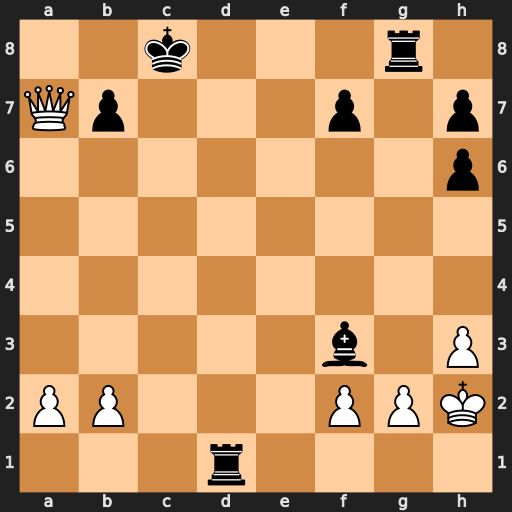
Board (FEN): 2k3r1/Qp3p1p/7p/8/8/5b1P/PP3PPK/3r4
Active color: w
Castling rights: -
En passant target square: -
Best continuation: Qa8+ Kc7 Qxg8